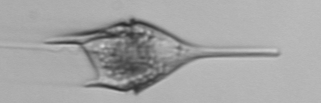
Label: Tripos_lineatus